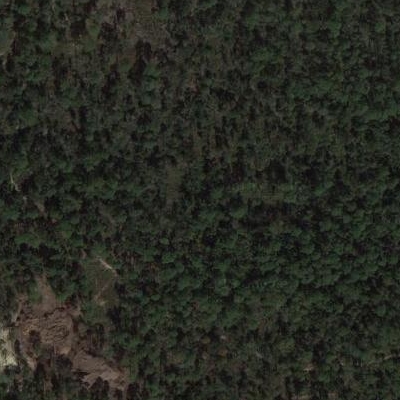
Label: eForest